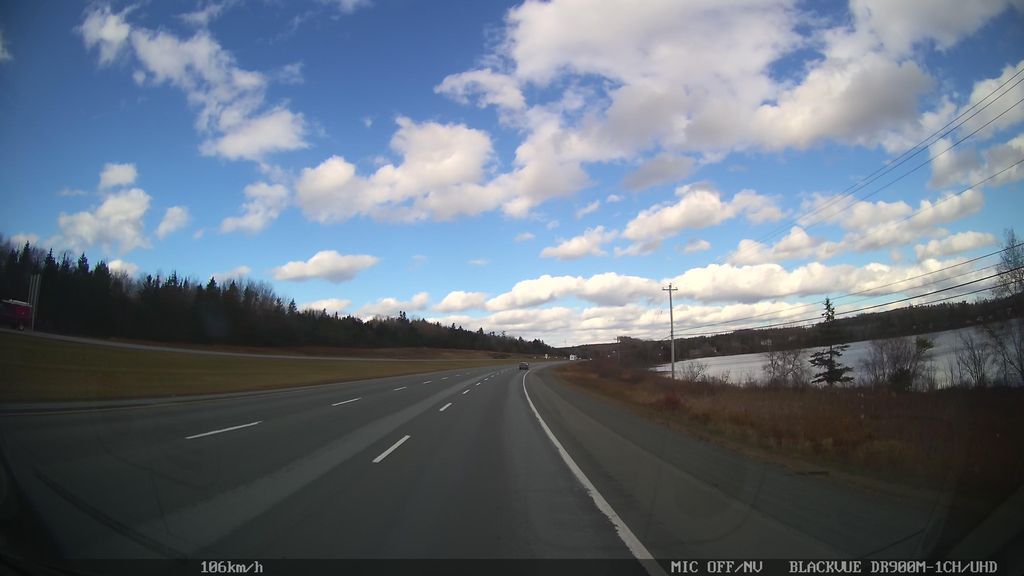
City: halifax